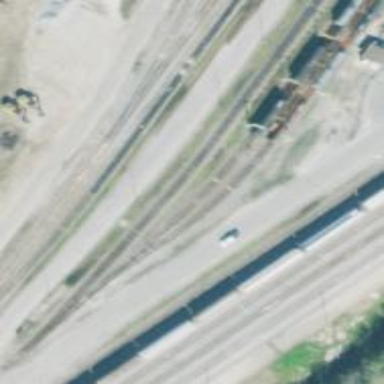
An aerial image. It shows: Railway yard in service.